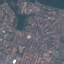
Label: Residential